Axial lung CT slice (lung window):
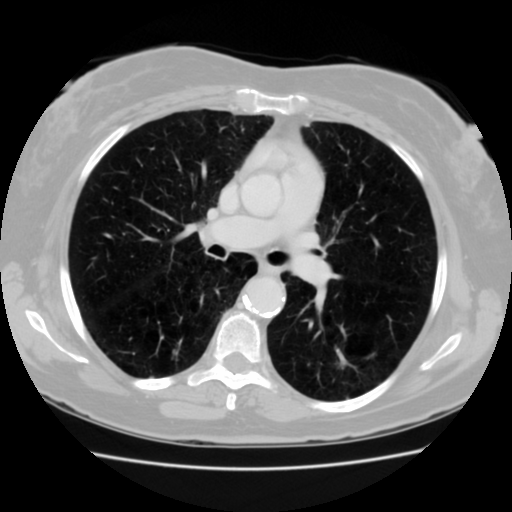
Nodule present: no